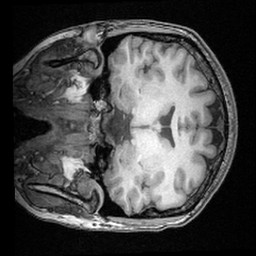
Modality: T1w
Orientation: coronal
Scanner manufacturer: ge
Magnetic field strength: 3 T
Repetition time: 0.008368 s
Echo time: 0.003256 s